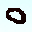
Label: 0